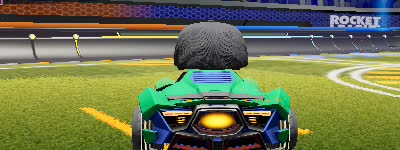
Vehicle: werewolf